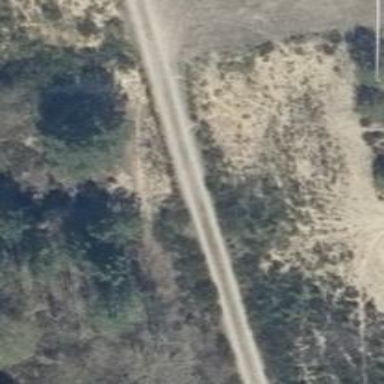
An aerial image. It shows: Gravel track with grade2 tracktype.